RGB frame:
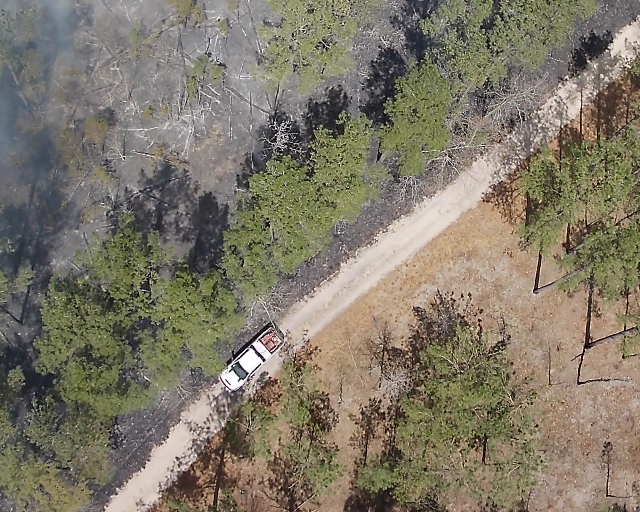
Thermal frame:
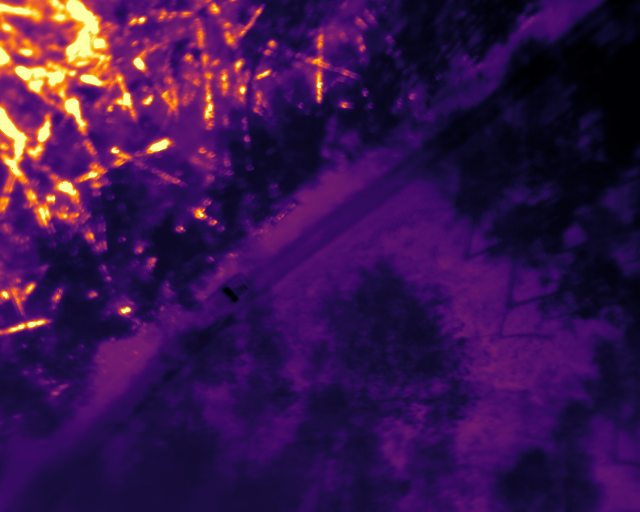
Captured: 2026-02-27 02:41:57
Pixels at or above 80 °C: 16052 (fraction of frame: 0.04899)